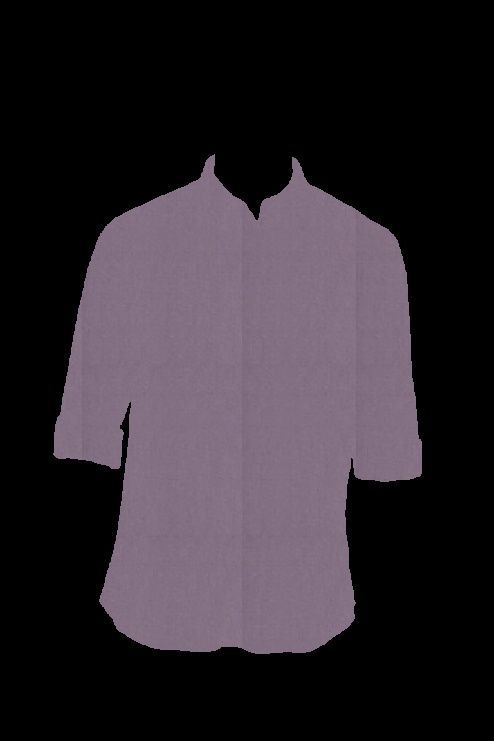
purple shirt